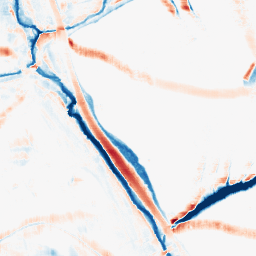
Category: morphological
Decomposition family: morphological_square
Decomposition parameters: operation: average
size: 15
Upsampling method: edge_directed
Upsampling parameters: scale: 2
Upsampling scale: 2